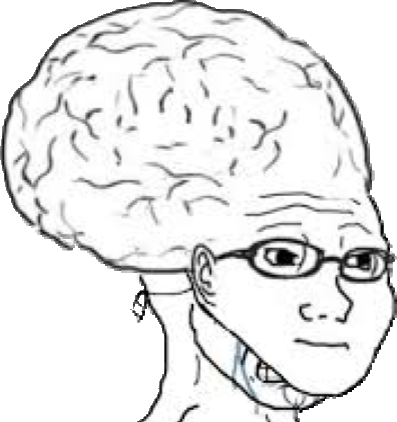
Label: 5_Crying_Wojak